Question: I'm studying the iOS app dev tutorial in <URL>.
At the part of "Connecting the Dots", when I tried to do "With the cursor over the "Tap Me" button, hold down the Control key, then click and drag to anywhere in the green background.", I don't see the expected buttonPressed item, but see below:

I guess it may be caused by my Xcode is updated to the latest version 6.0.1, and my Macbook update to Yosemite.
Could someone tell me what the correct operation to connect the Button pressed action to the method buttonPressed in code?
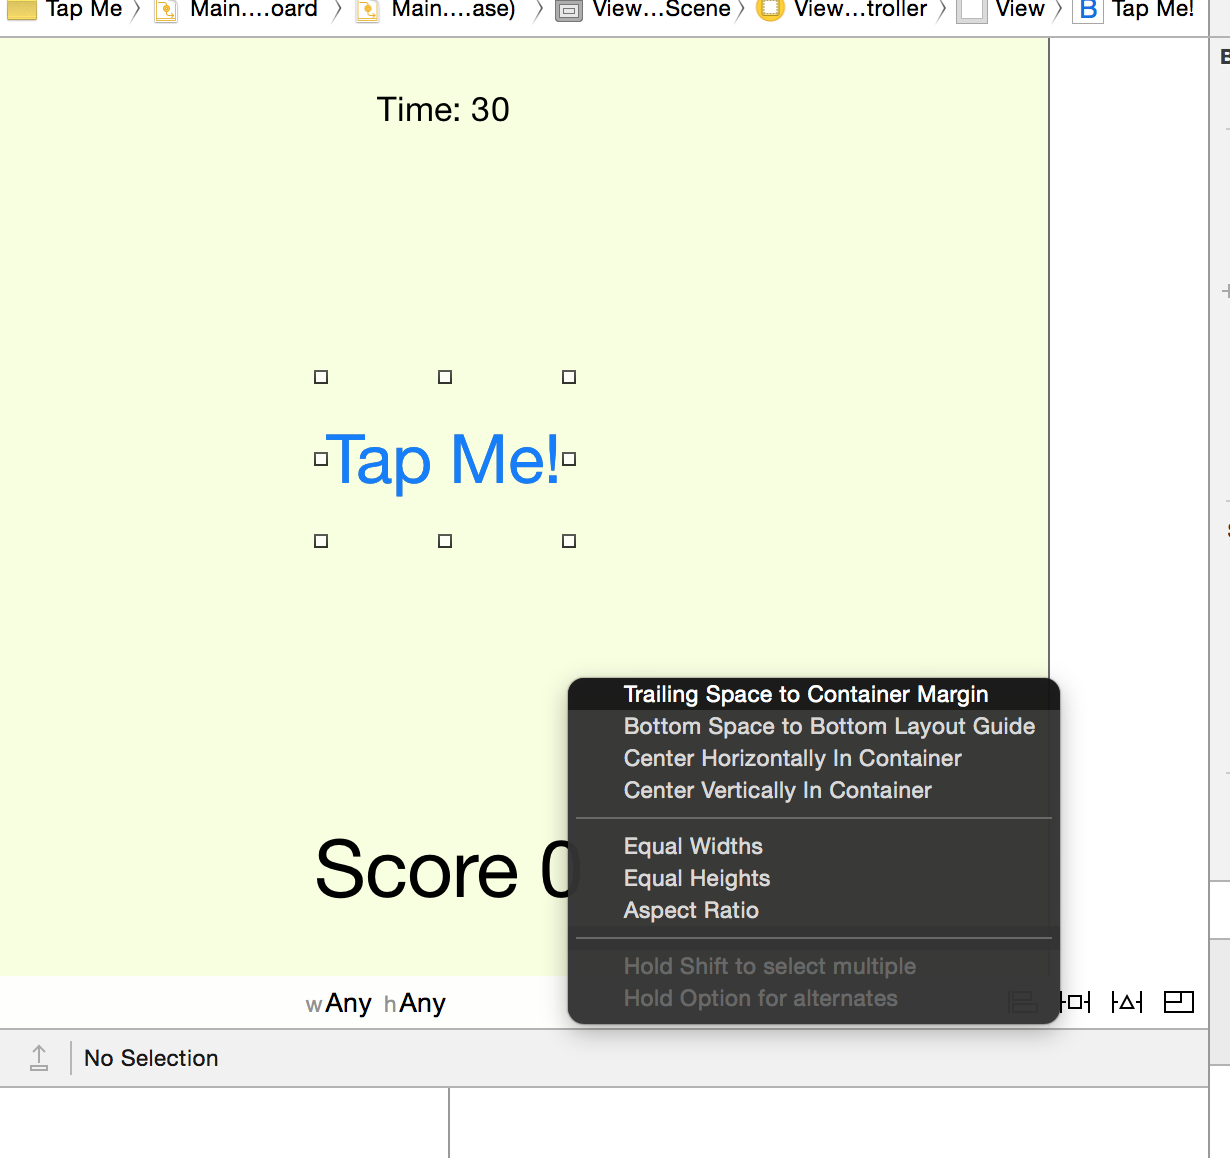
Answer: Instead of dragging to the green background, drag from your button up to the icon which represents the view controller, at the top of the scene. It's the object that at which the red arrow points in this picture: